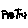
Label: zigzag